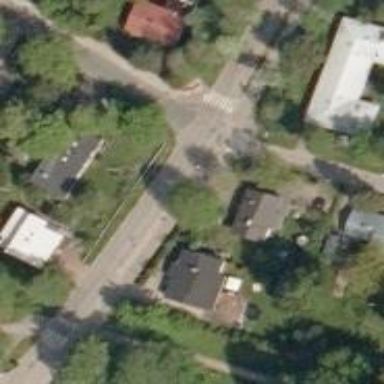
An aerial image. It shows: Road with "give way" sign.